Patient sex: M
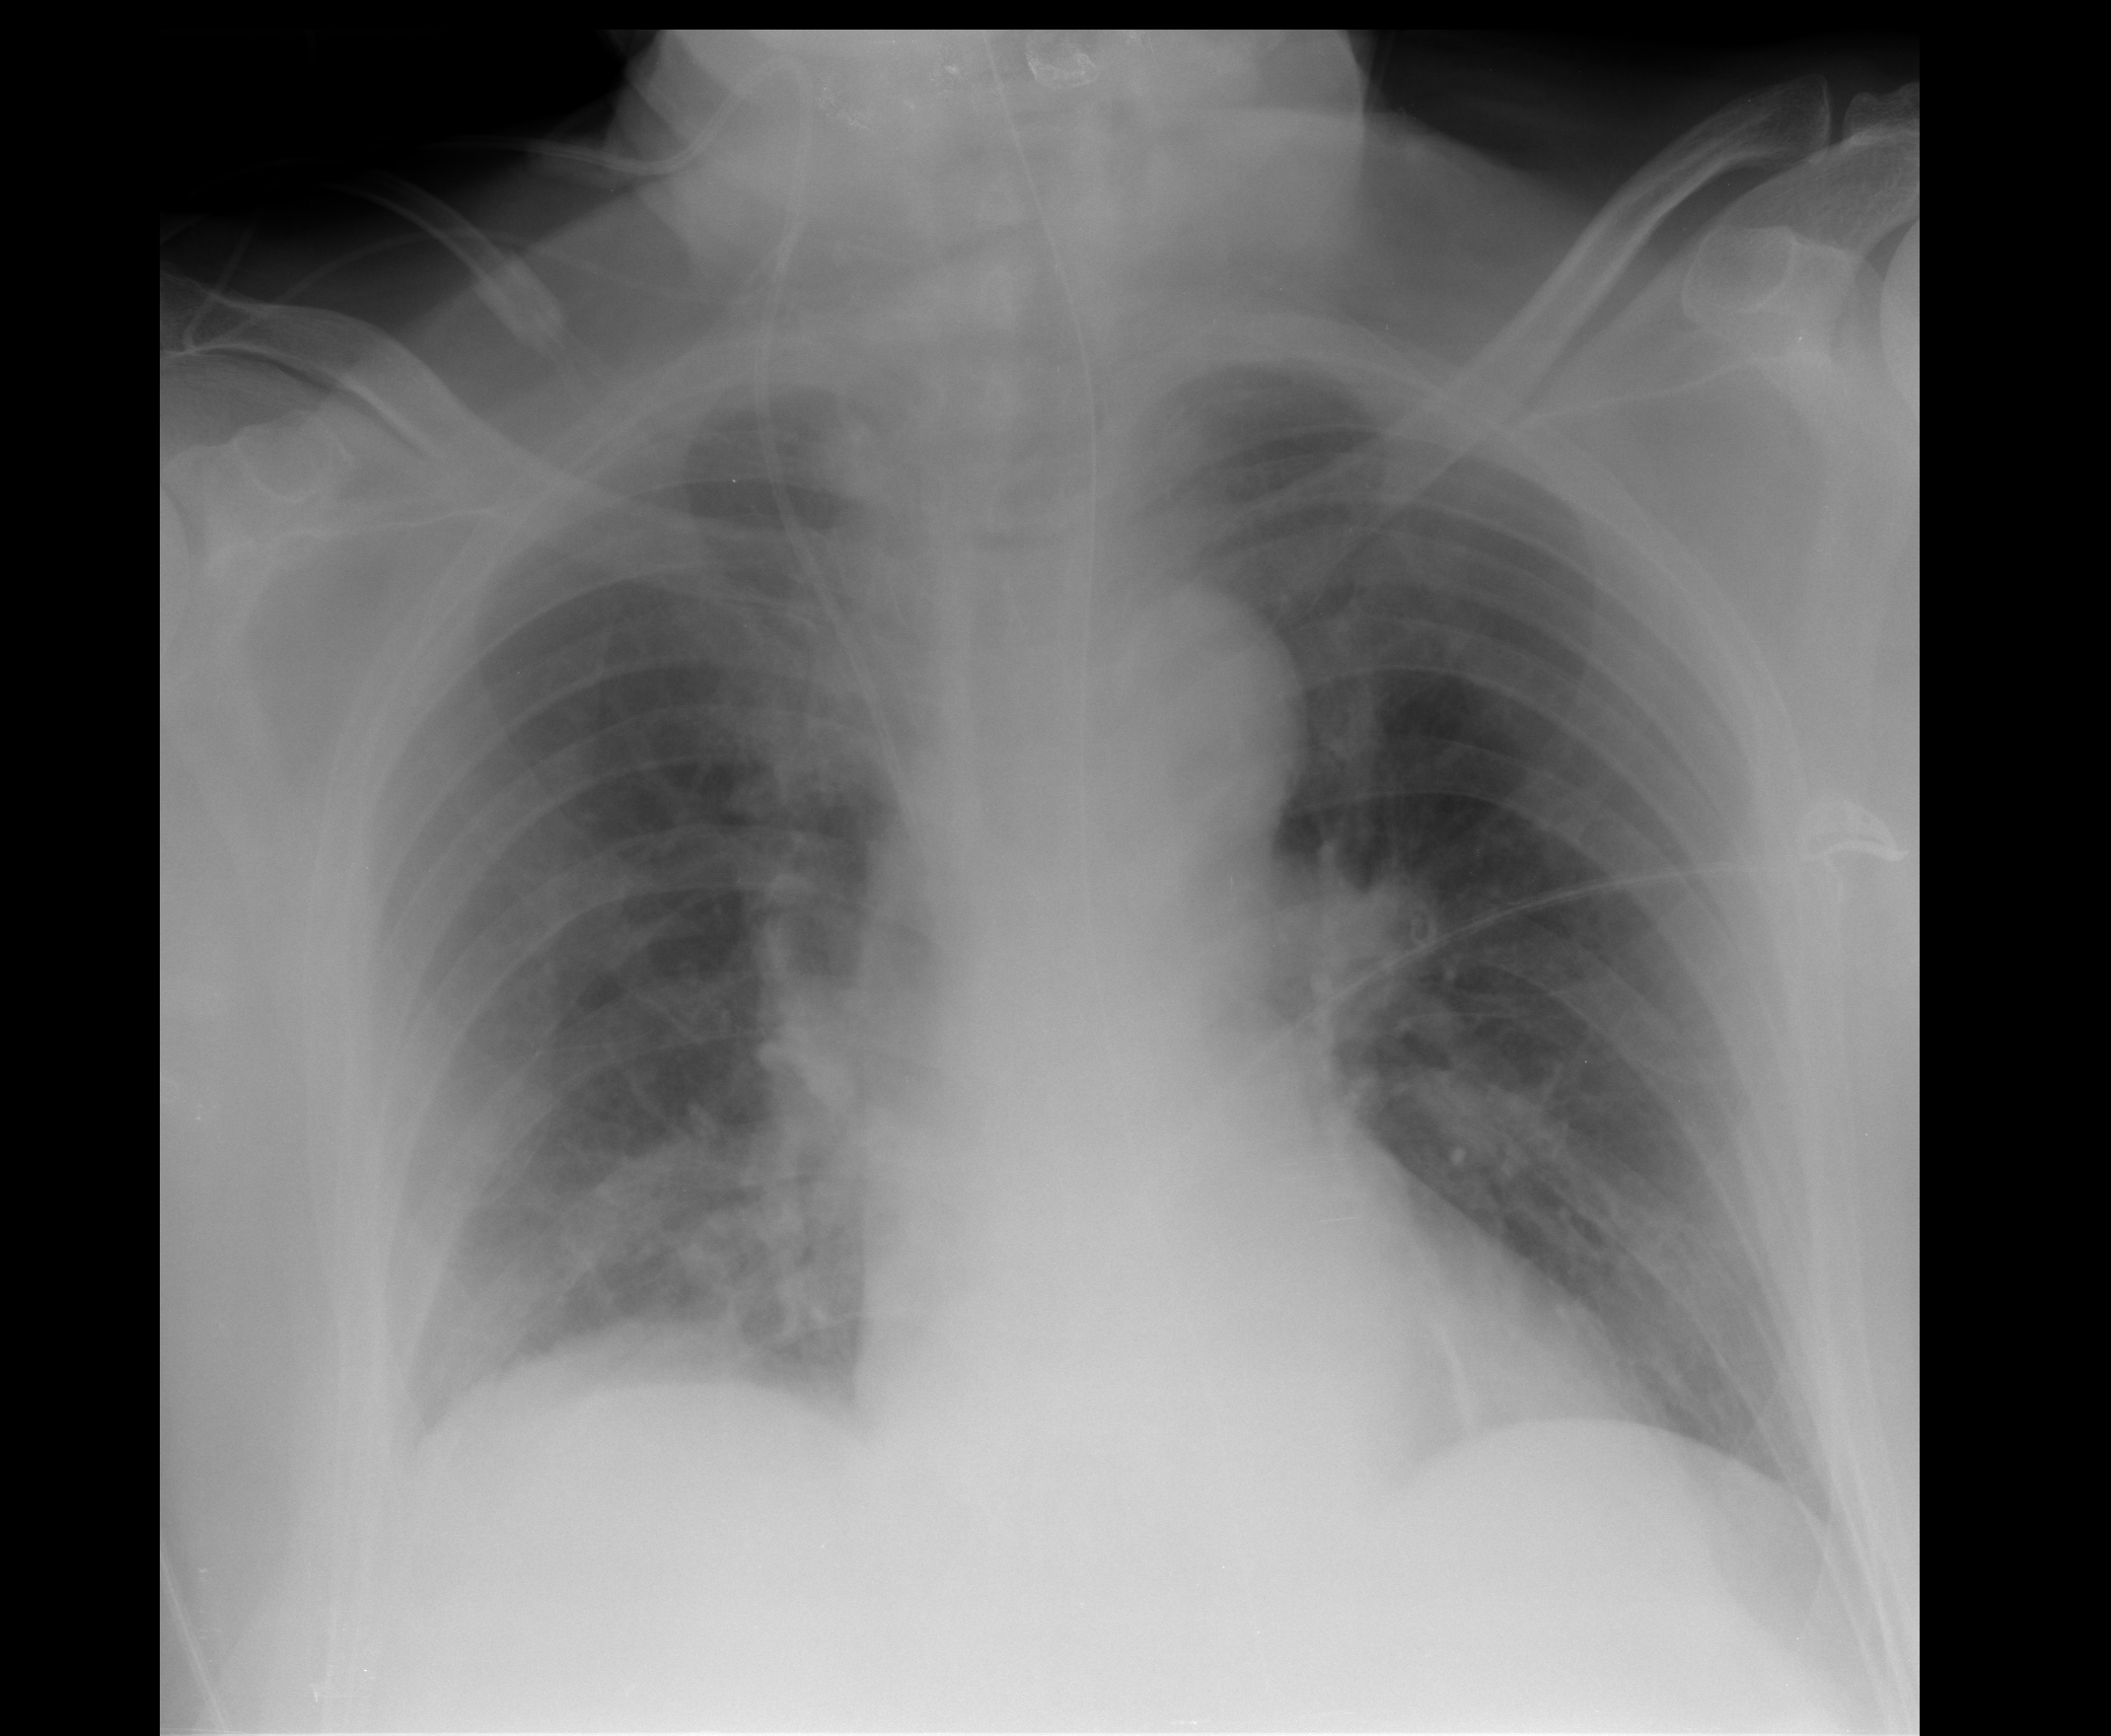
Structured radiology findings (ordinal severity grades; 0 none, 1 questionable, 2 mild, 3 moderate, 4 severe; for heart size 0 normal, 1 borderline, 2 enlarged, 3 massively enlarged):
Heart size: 0
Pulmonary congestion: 0
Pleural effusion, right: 0
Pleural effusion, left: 0
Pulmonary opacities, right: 0
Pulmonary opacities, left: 0
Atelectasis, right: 2
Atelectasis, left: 0